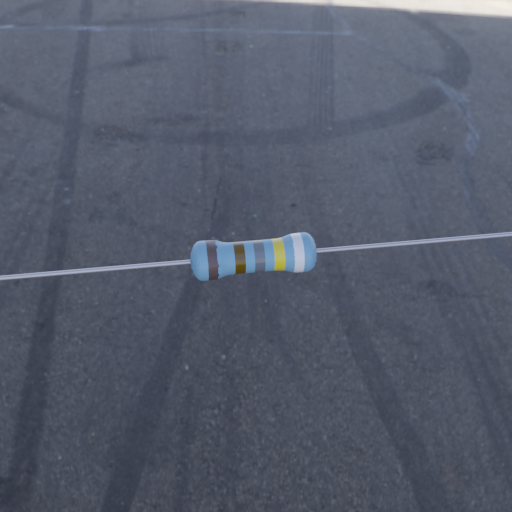
Resistor colour bands (in order): brown, brown, gray, yellow, white